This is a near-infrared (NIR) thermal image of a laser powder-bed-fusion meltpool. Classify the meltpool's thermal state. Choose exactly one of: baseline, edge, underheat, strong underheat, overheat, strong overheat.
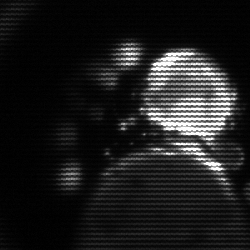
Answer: baseline